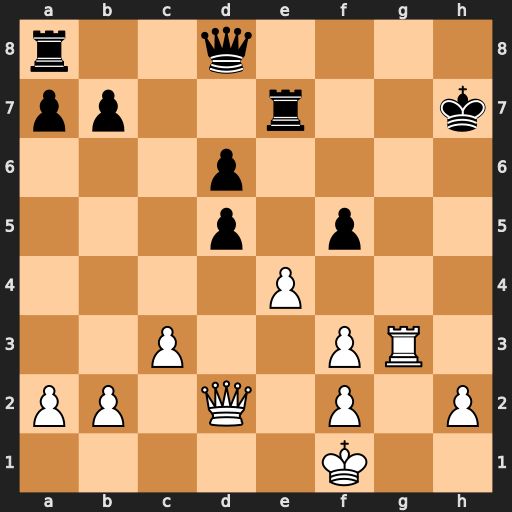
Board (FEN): r2q4/pp2r2k/3p4/3p1p2/4P3/2P2PR1/PP1Q1P1P/5K2
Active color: w
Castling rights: -
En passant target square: -
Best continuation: Qg5 Kh8 Qf6+ Rg7 Qxg7#